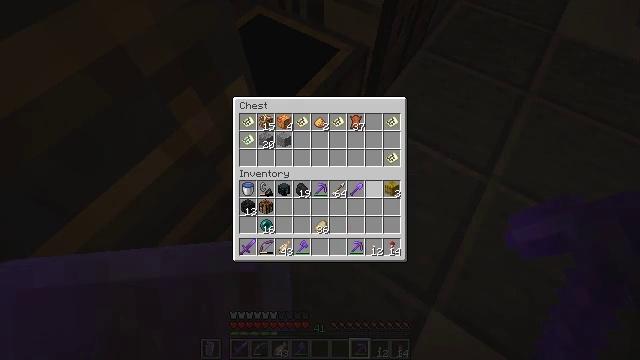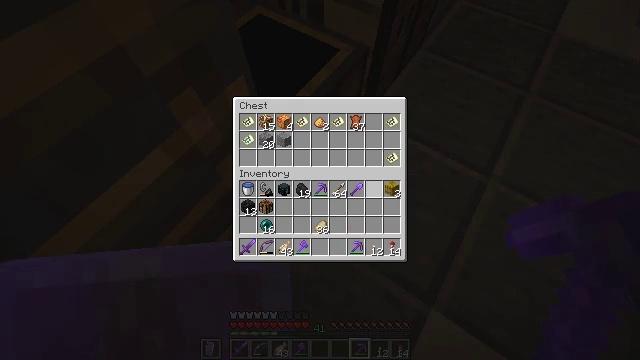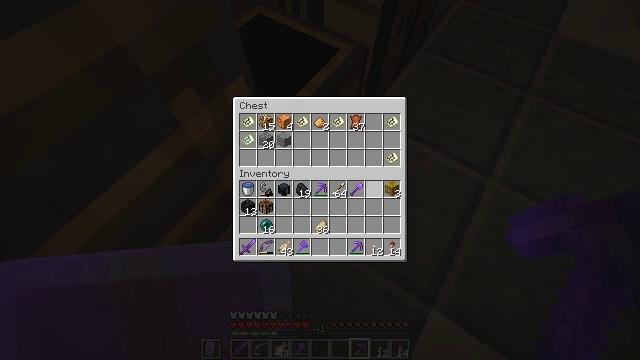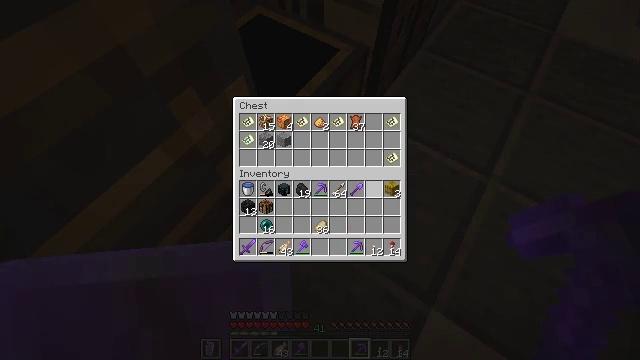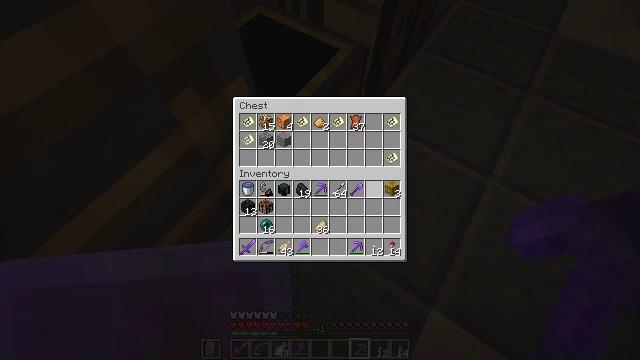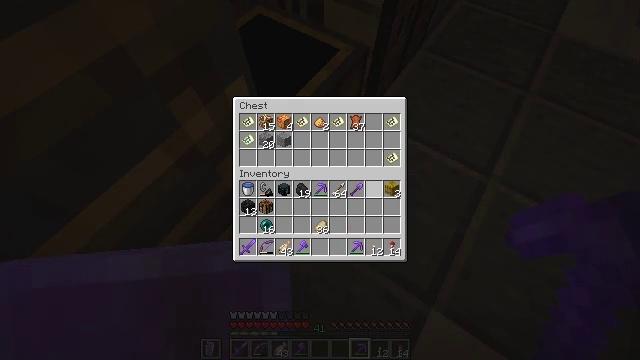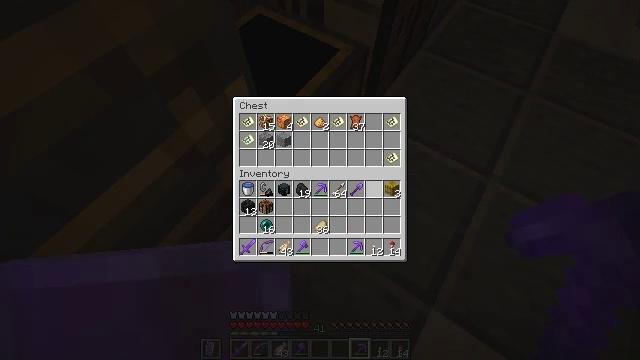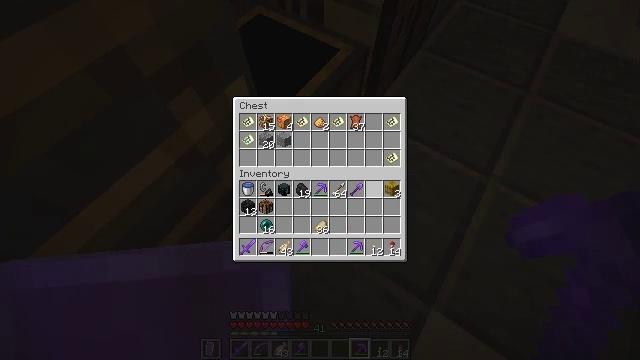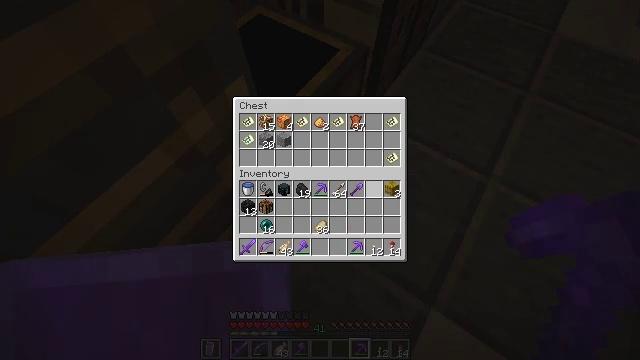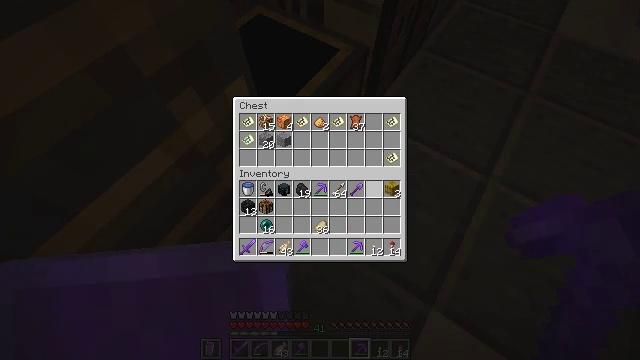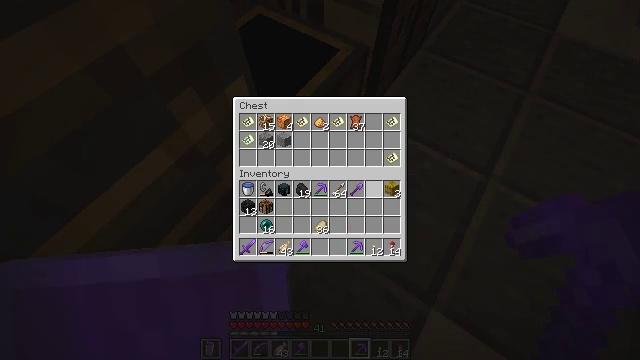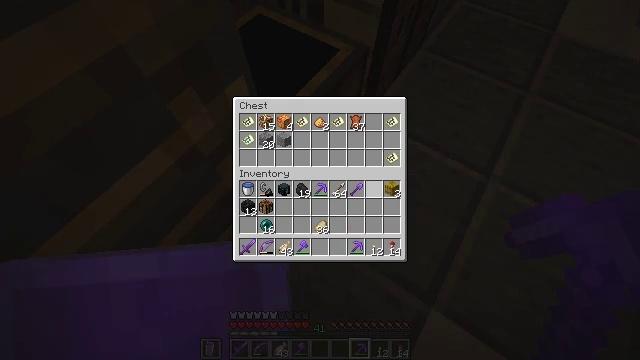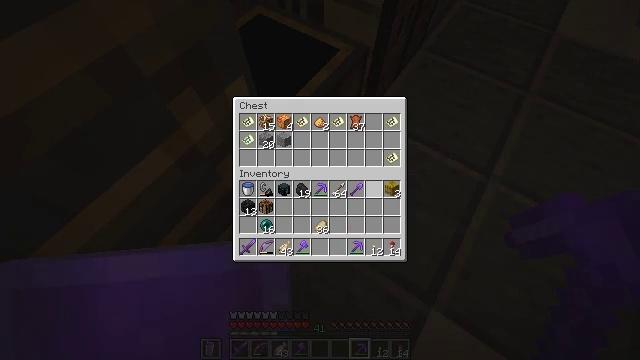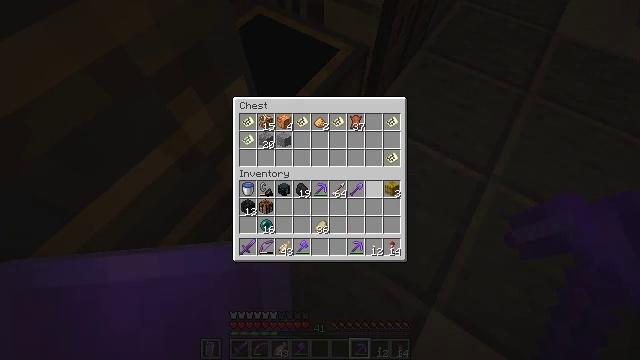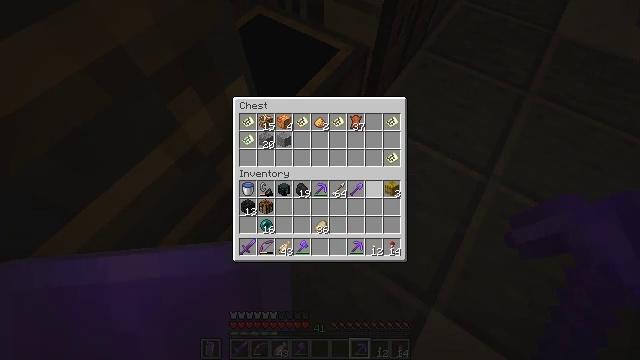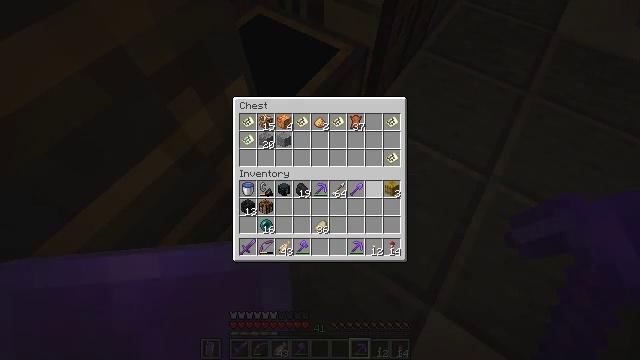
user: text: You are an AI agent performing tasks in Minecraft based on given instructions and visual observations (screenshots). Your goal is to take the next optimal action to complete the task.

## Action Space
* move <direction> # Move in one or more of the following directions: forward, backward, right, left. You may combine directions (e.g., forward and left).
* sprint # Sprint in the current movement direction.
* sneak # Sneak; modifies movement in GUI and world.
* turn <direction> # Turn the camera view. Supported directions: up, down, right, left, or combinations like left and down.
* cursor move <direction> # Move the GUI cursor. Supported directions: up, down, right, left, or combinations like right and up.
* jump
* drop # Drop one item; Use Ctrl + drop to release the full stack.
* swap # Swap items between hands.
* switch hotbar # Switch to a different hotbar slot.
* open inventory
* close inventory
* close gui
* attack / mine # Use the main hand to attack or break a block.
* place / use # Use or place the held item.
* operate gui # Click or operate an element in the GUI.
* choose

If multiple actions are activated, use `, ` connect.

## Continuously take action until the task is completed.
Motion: motion action
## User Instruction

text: Produce black dye using the crafting table.
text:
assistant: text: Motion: no_op
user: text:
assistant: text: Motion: no_op
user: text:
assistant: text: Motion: no_op
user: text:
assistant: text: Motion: no_op
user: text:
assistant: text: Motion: no_op
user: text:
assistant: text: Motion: no_op
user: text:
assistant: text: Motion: no_op
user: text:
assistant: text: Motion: no_op
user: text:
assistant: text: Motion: no_op
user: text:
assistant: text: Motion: no_op
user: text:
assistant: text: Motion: no_op
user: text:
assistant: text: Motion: no_op
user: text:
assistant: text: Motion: no_op
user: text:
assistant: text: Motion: no_op
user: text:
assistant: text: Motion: no_op
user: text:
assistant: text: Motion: no_op
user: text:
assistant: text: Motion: no_op
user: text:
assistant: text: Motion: no_op
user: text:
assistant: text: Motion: no_op
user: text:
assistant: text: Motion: no_op
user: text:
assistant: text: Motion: no_op
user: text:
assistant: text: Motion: no_op
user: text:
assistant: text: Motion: no_op
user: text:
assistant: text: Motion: no_op
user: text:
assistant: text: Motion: no_op
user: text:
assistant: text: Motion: turn right and up
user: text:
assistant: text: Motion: turn right and up
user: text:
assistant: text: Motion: turn right and up
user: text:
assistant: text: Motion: turn right and up
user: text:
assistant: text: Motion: turn right and up